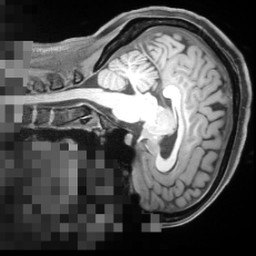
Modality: T1w
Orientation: sagittal
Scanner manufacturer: siemens
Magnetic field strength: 3 T
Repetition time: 2.55 s